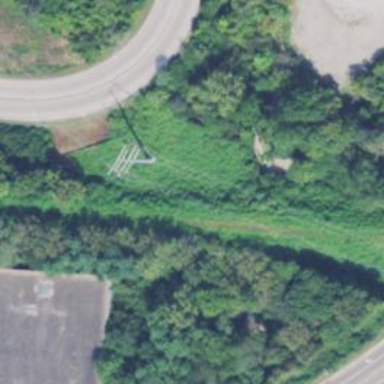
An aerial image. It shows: Disused railway spur service.